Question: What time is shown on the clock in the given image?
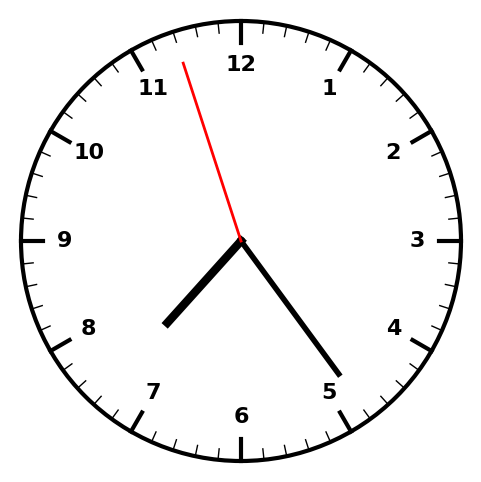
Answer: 07:23:57